三年级 · 算术
根据下面信息解决问题。

(1) 买一辆自行车和一台电风扇一共要多少元?

(2) 900 元买这三件商品, 够买吗?
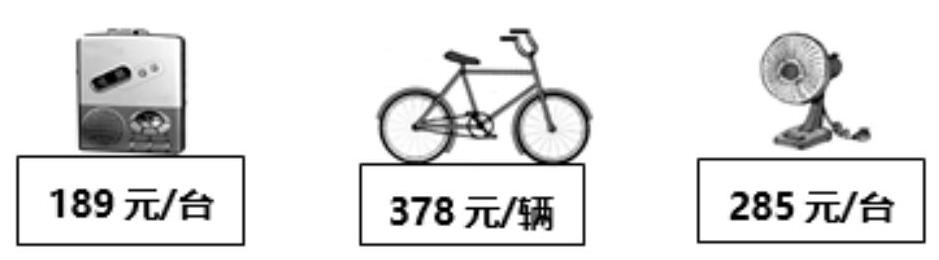
答案: (1) 解: $378+285=663$ (元)

答: 买一辆自行车和一台电风扇一共要 663 元。

(2) 解: $189+663=852$ (元)

$852<900$

答: 够买。